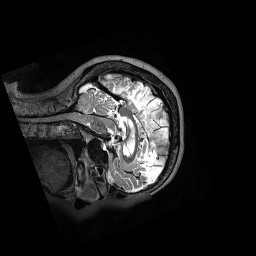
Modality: T2w
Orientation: sagittal
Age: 85
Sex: male